Aerial crown-view tile of a tropical tree (Barro Colorado Island, Panama), acquired 20240918:
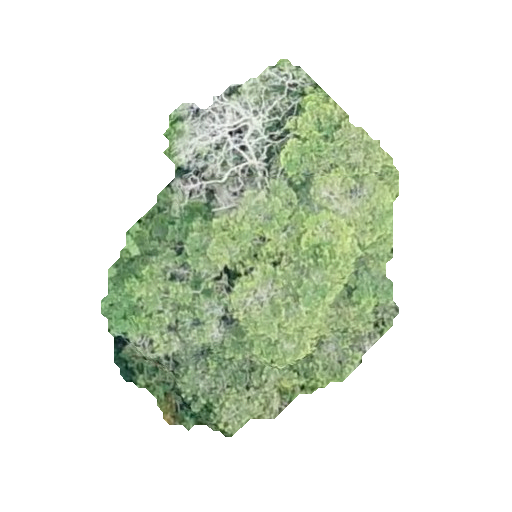
Species: Terminalia amazonia
GBIF accepted scientific name: Terminalia amazonica
Crown area: 119.672 m²